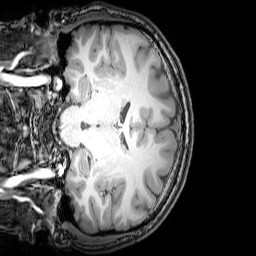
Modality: T1w
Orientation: coronal
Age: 25
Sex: male
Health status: healthy
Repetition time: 0.081 s
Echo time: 0.037 s